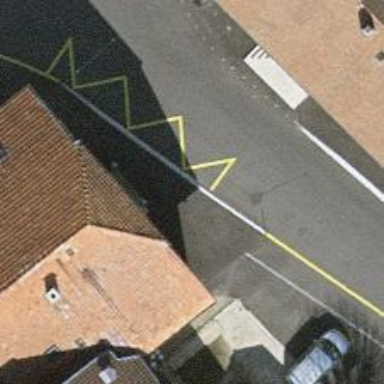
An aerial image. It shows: Bus stop equipped with public transport stop position.